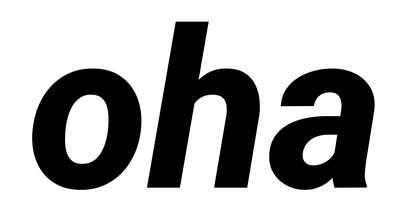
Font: Roboto-Italic_ExtraBold_Italic